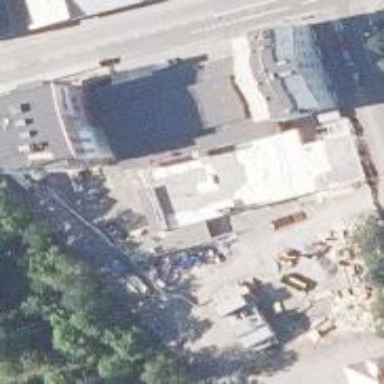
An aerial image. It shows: Commercial building with gray roof.